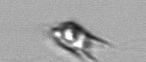
Label: Chrysochromulina_lanceolata